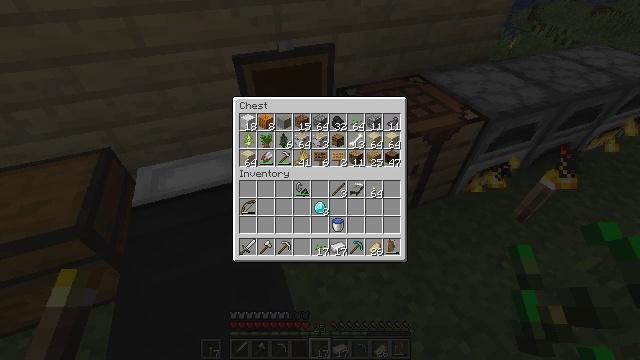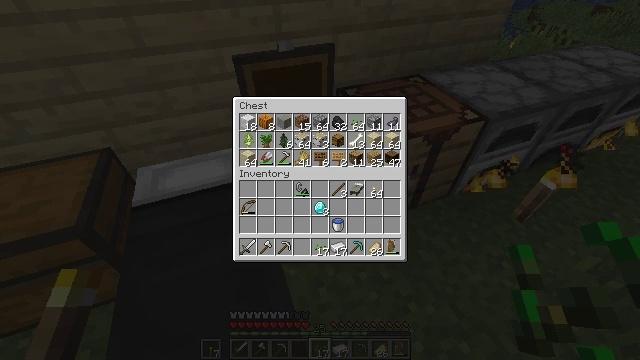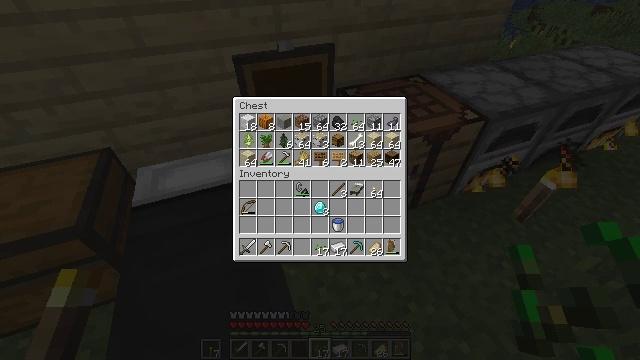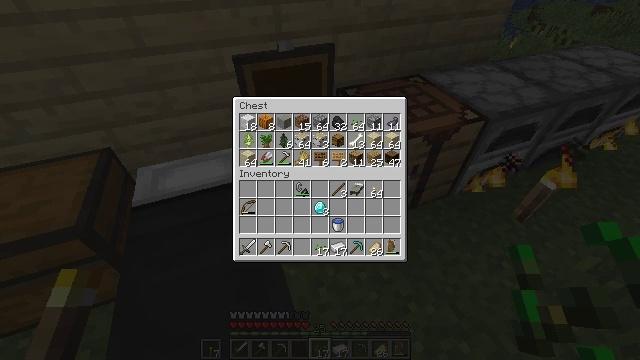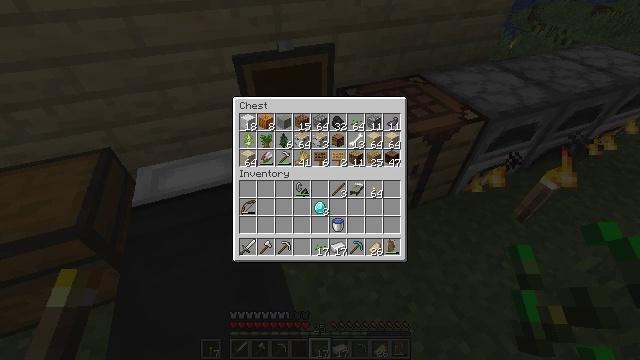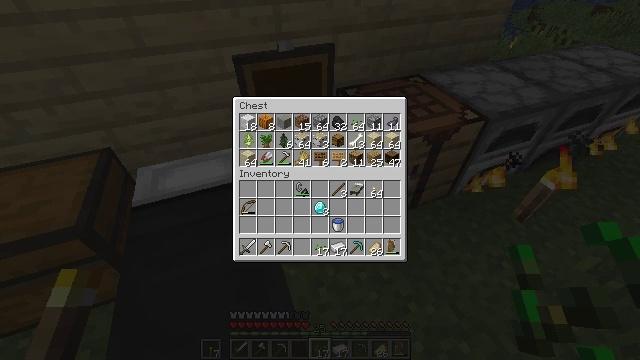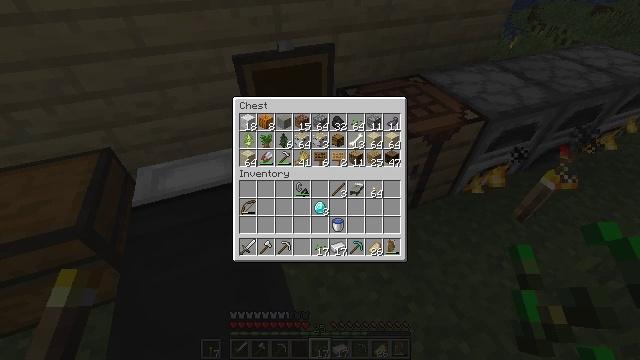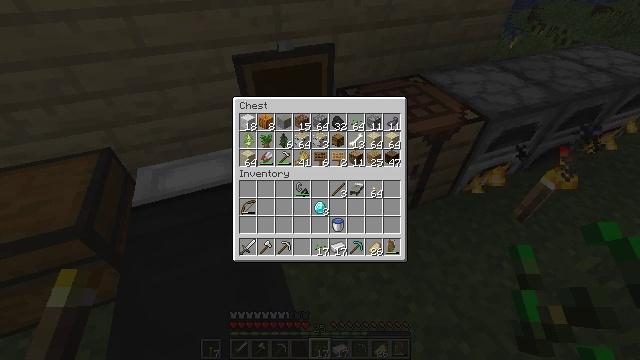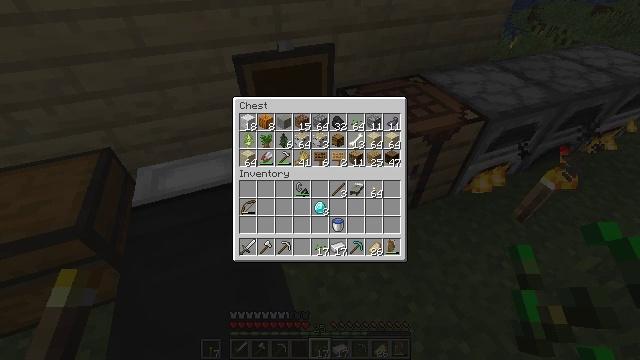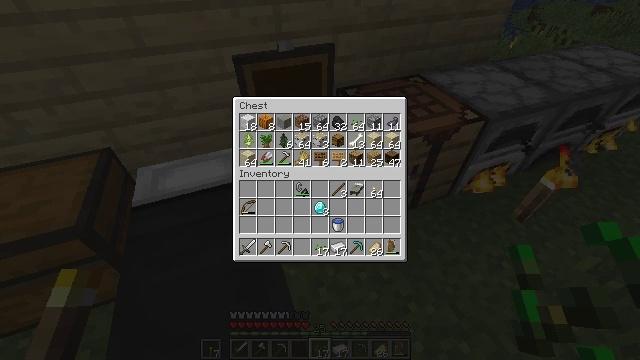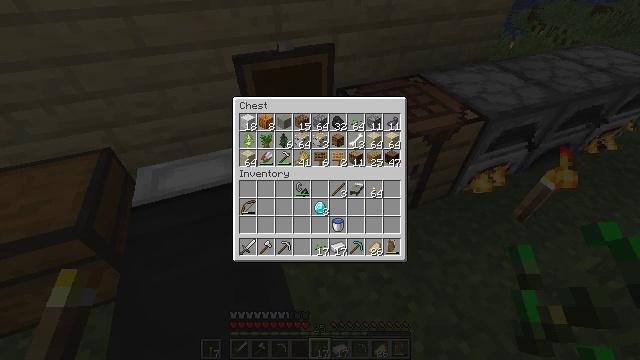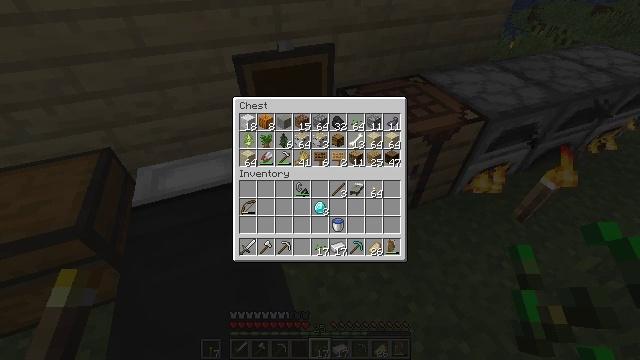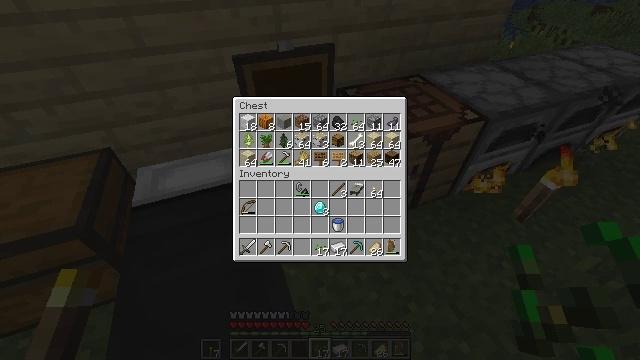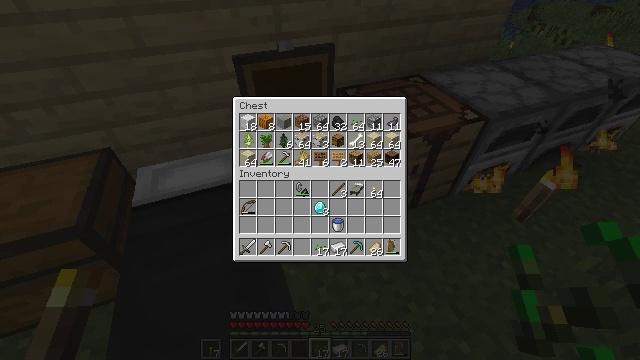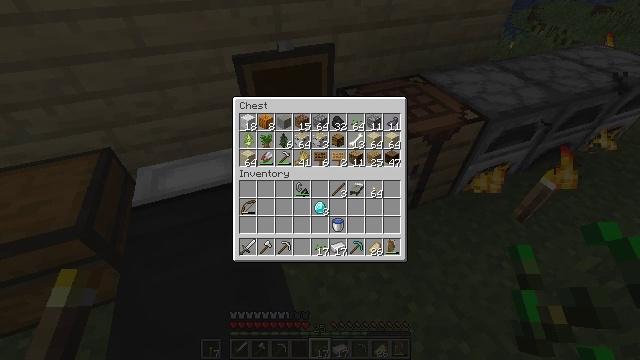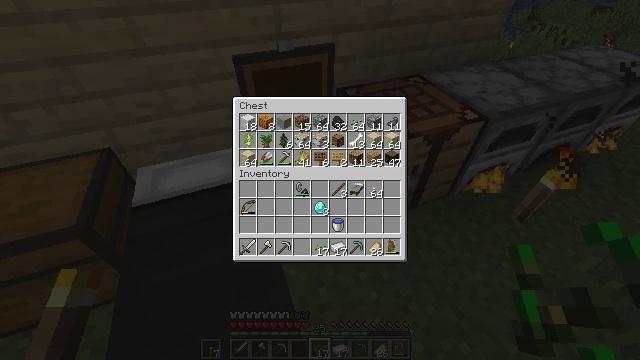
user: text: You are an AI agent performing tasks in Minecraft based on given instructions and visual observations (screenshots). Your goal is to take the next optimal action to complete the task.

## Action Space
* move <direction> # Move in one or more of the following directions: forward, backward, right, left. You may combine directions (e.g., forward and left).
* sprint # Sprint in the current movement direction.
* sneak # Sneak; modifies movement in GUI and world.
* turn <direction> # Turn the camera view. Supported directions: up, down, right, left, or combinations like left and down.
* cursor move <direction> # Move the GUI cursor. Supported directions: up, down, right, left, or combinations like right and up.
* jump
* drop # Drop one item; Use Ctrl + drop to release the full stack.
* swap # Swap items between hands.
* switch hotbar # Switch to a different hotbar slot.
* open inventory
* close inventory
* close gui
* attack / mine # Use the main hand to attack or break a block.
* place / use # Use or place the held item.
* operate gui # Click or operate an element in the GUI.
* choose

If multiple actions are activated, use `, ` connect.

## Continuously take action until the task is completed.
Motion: motion action
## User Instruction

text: Craft a gold ingot.
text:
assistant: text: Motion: no_op
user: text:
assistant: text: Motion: no_op
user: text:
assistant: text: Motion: no_op
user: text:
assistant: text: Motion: no_op
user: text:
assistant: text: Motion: no_op
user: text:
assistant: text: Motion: no_op
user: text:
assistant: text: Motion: no_op
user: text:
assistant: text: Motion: no_op
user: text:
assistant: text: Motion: no_op
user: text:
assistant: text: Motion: no_op
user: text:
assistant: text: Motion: no_op
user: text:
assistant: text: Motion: no_op
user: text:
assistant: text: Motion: no_op
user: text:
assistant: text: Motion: no_op
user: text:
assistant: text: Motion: no_op
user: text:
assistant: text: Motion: no_op
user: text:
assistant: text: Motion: no_op
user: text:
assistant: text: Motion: no_op
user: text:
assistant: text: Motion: turn left
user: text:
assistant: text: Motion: turn right
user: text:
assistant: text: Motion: turn right and up
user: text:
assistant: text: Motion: turn right
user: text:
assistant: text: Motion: no_op
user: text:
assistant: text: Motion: no_op
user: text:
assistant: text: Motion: turn right
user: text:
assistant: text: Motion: turn right and down
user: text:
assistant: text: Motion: turn right and down
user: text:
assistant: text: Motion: turn right and down
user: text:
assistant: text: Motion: turn right and down
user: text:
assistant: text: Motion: no_op